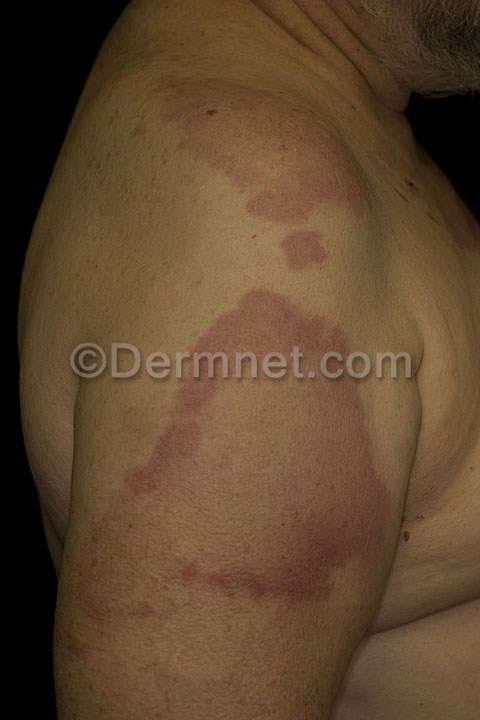
Disease: Urticaria Hives